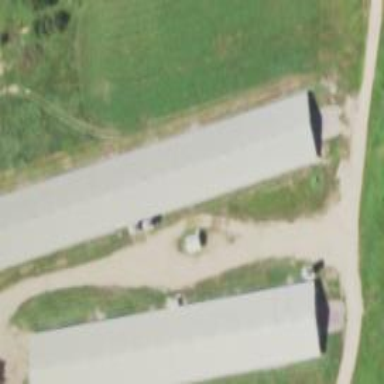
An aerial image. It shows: Farm auxiliary building.